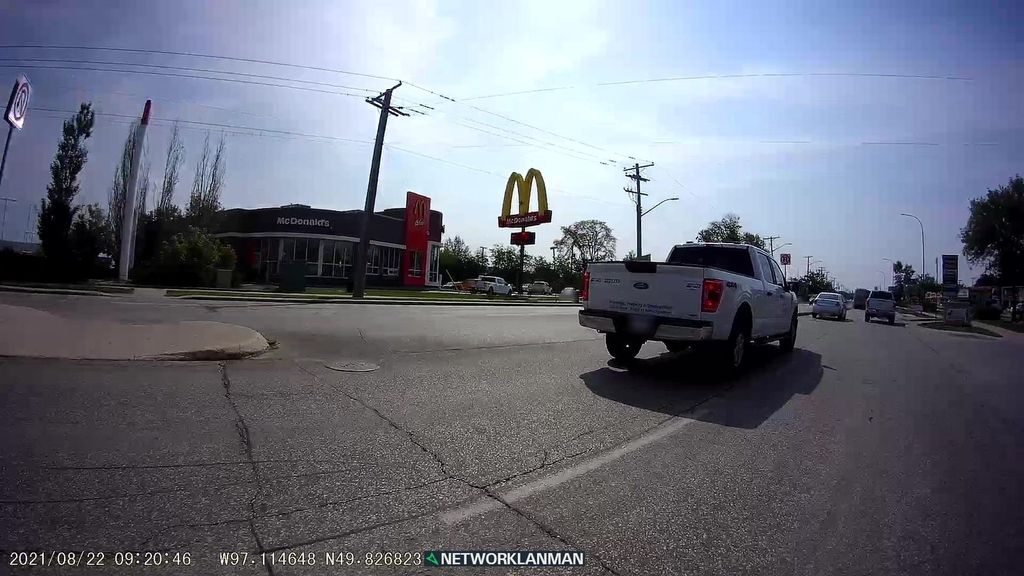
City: winnipeg